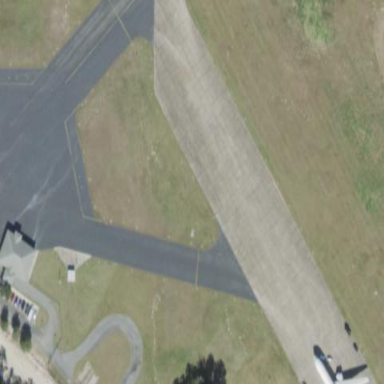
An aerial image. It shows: Apron at the airport.